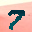
Label: 7